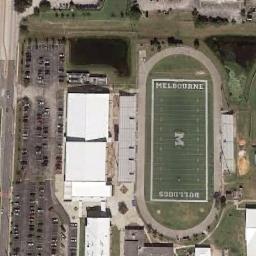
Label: ground_track_field